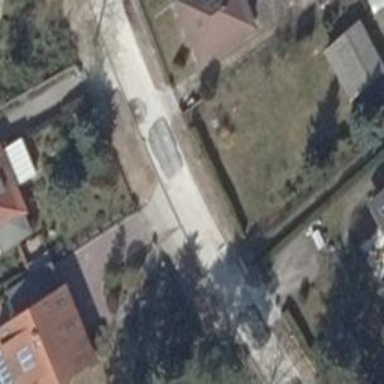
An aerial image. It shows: Driveway.